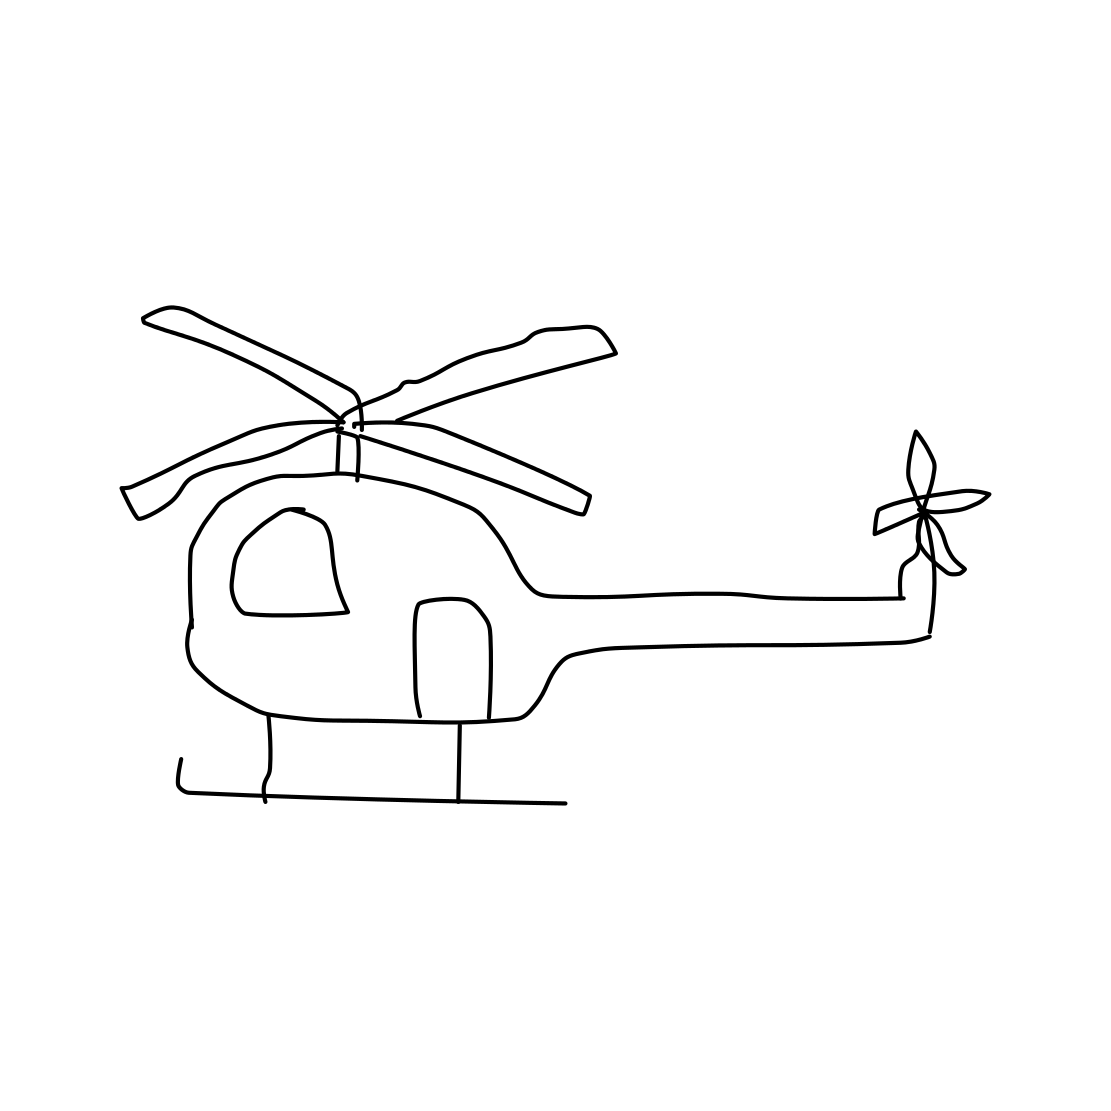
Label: helicopter